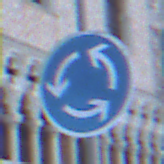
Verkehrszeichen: Kreisverkehr
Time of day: Dawn
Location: Outdoor (Urban)
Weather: Clear
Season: NotSpecified
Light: Natural